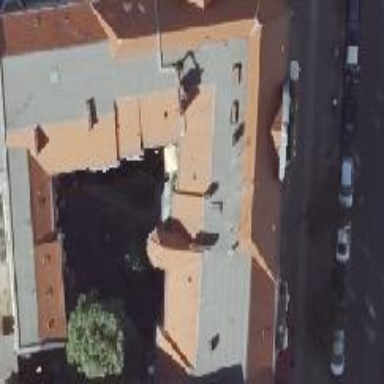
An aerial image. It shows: Unique apartment building with double saltbox roof shape.